七年级 · 画法几何学
如图 1, 纸上有五个边长为 1 的小正方形组成的图形纸, 我们可以把它剪开拼成一个正方形.

图 1

图 2

图 3

(1) 拼成的正方形的面积与边长分别是多少?

(2) 如图 2 所示, 以数轴的单位长度的线段为边作一个直角三角形, 以数轴的 -1 点为圆心, 直角三角形的最大边为半径画弧, 交数轴正半轴于点 $\mathrm{A}$, 那么点 $\mathrm{A}$ 表示的数是多少? 点 $\mathrm{A}$ 表示的数的相反数是多少?

（3）如图 3 你能把十三个小正方形组成的图形纸, 剪开并拼成正方形吗? 若能, 请画出示意图,并求它的边长是多少?

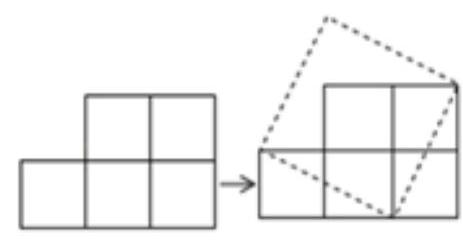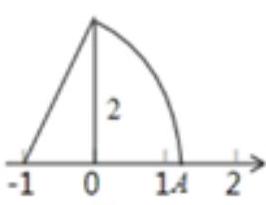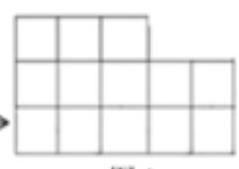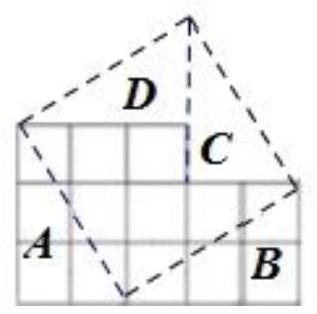
答案: (1) 解：拼成的正方形的面积等于原来 5 个小正方形面积之和, 即为 5 ,

$\because$ 正方形的面积等于边长的平方, $\therefore$ 正方形的边长即为面积的算术平方根, 为 $\sqrt{5}$;

(2) 解: 设点 $A$ 表示的数为 $x$, 则由题意可得: $x-(-1)=\sqrt{2^{2}+(-1)^{2}}=\sqrt{5}, \therefore x=\sqrt{5}-1$,又 $\because-(\sqrt{5}-1)=1-\sqrt{5}, \therefore$ 点 $\mathrm{A}$ 表示的数是 $\sqrt{5}-1$, 点 $\mathrm{A}$ 表示的数的相反数是 $1-\sqrt{5}$;

(3) 解: 如图,

可以按如下方式把十三个小正方形组成的图形纸剪拼成正方形, 其中三角形 A 可以平移至三角形 $\mathrm{C}$, 三角形 $\mathrm{B}$ 可以平移至三角形 $\mathrm{D}$, 由题意可知其边长为 13 的算术平方根, 即 $\sqrt{13}$.